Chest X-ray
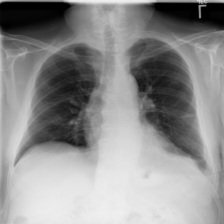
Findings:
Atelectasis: positive
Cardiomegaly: negative
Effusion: negative
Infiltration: negative
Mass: negative
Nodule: negative
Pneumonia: negative
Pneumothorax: negative
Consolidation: negative
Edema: negative
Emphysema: negative
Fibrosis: negative
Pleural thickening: negative
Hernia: negative